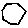
Label: hexagon